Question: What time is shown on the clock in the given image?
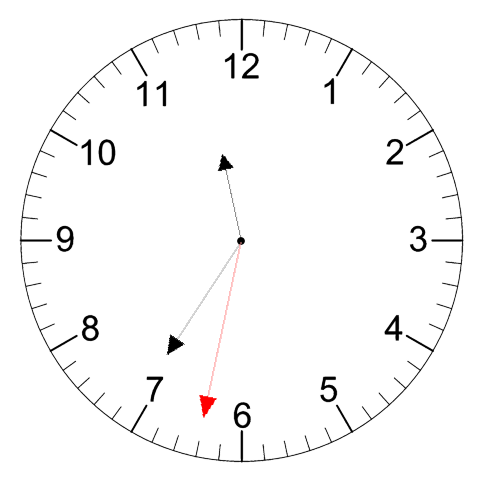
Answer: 11:35:32